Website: apple
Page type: billing-address
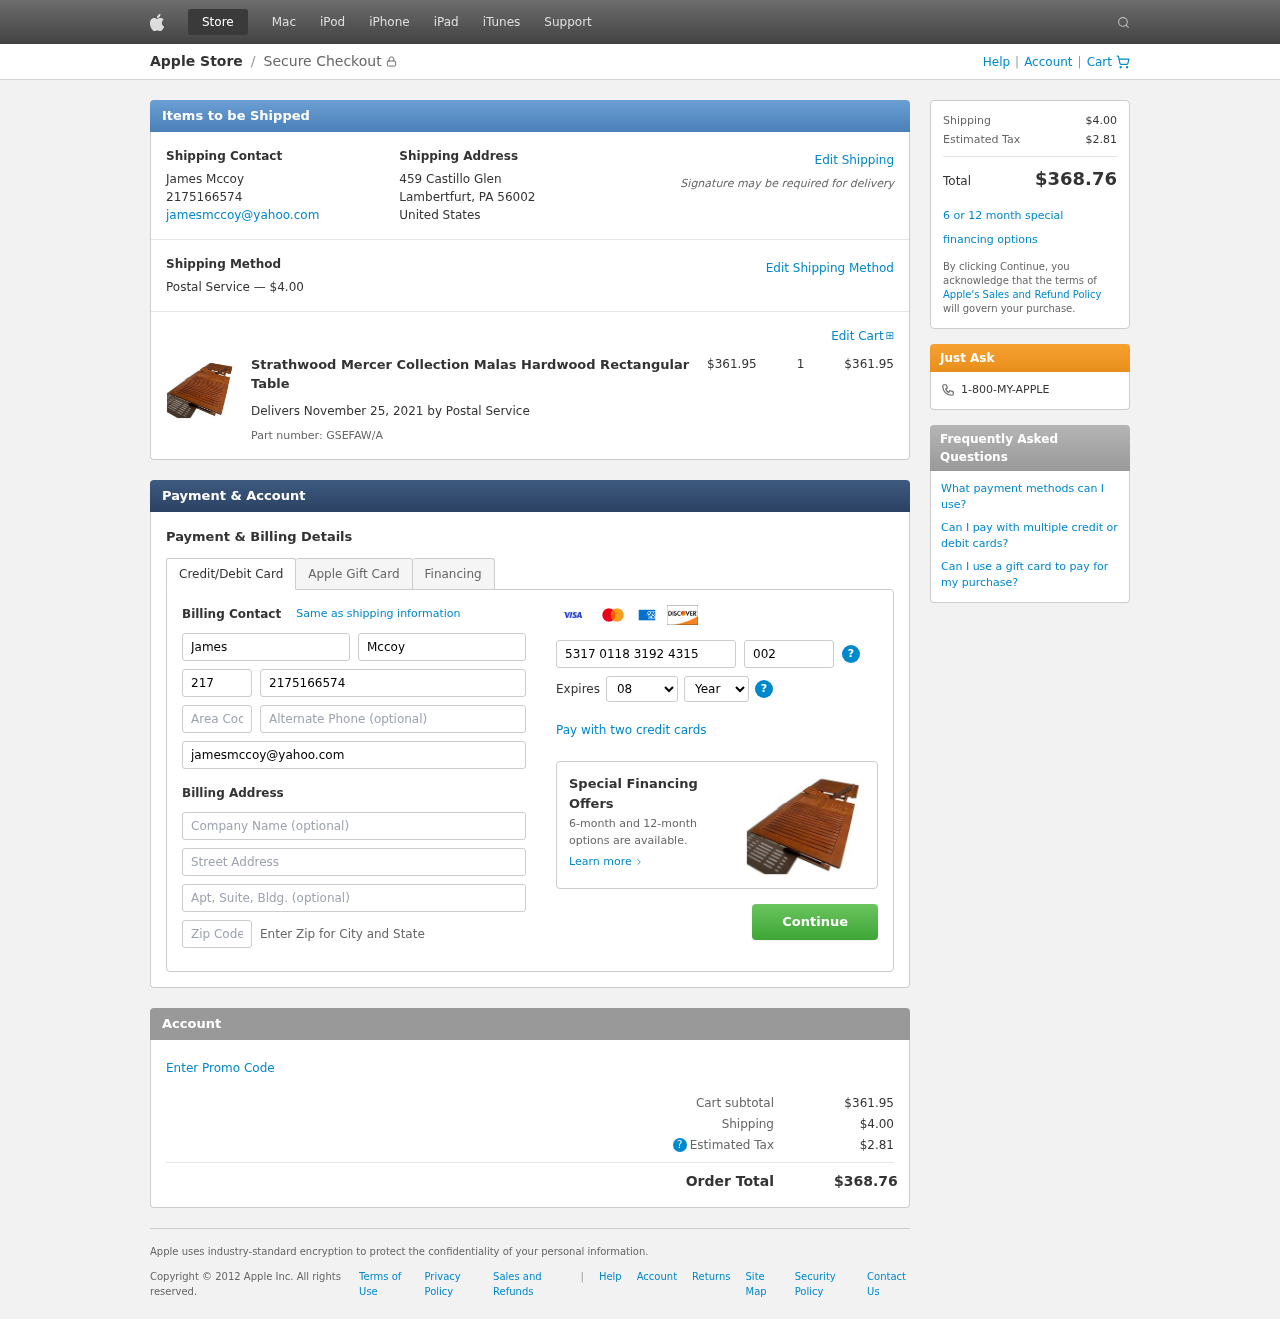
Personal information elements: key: PII_CARD_CVV
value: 002
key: PII_CARD_EXPIRY_MONTH
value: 08
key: PII_CARD_EXPIRY_YEAR
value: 28
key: PII_CARD_NUMBER
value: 5317 0118 3192 4315
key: PII_CITY_STATE_ZIP
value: Lambertfurt, PA 56002
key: PII_COUNTRY
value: United States
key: PII_EMAIL
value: jamesmccoy@yahoo.com
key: PII_FIRSTNAME
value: James
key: PII_FULLNAME
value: James Mccoy
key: PII_LASTNAME
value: Mccoy
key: PII_PHONE
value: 2175166574
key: PII_PHONE_AREA
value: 217
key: PII_STREET
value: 459 Castillo Glen
Product elements: key: PRODUCT1_NAME
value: Strathwood Mercer Collection Malas Hardwood Rectangular Table
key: PRODUCT1_PRICE
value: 361.95
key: PRODUCT1_QUANTITY
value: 1
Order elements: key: ORDER_SHIPPING_COST
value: $4.00
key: ORDER_SUBTOTAL
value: $361.95
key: ORDER_DELIVERY_DATE
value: November 25, 2021
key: ORDER_PART_NUMBER
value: GSEFAW/A
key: ORDER_TAX
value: $2.81
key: ORDER_TOTAL
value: $368.76